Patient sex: M
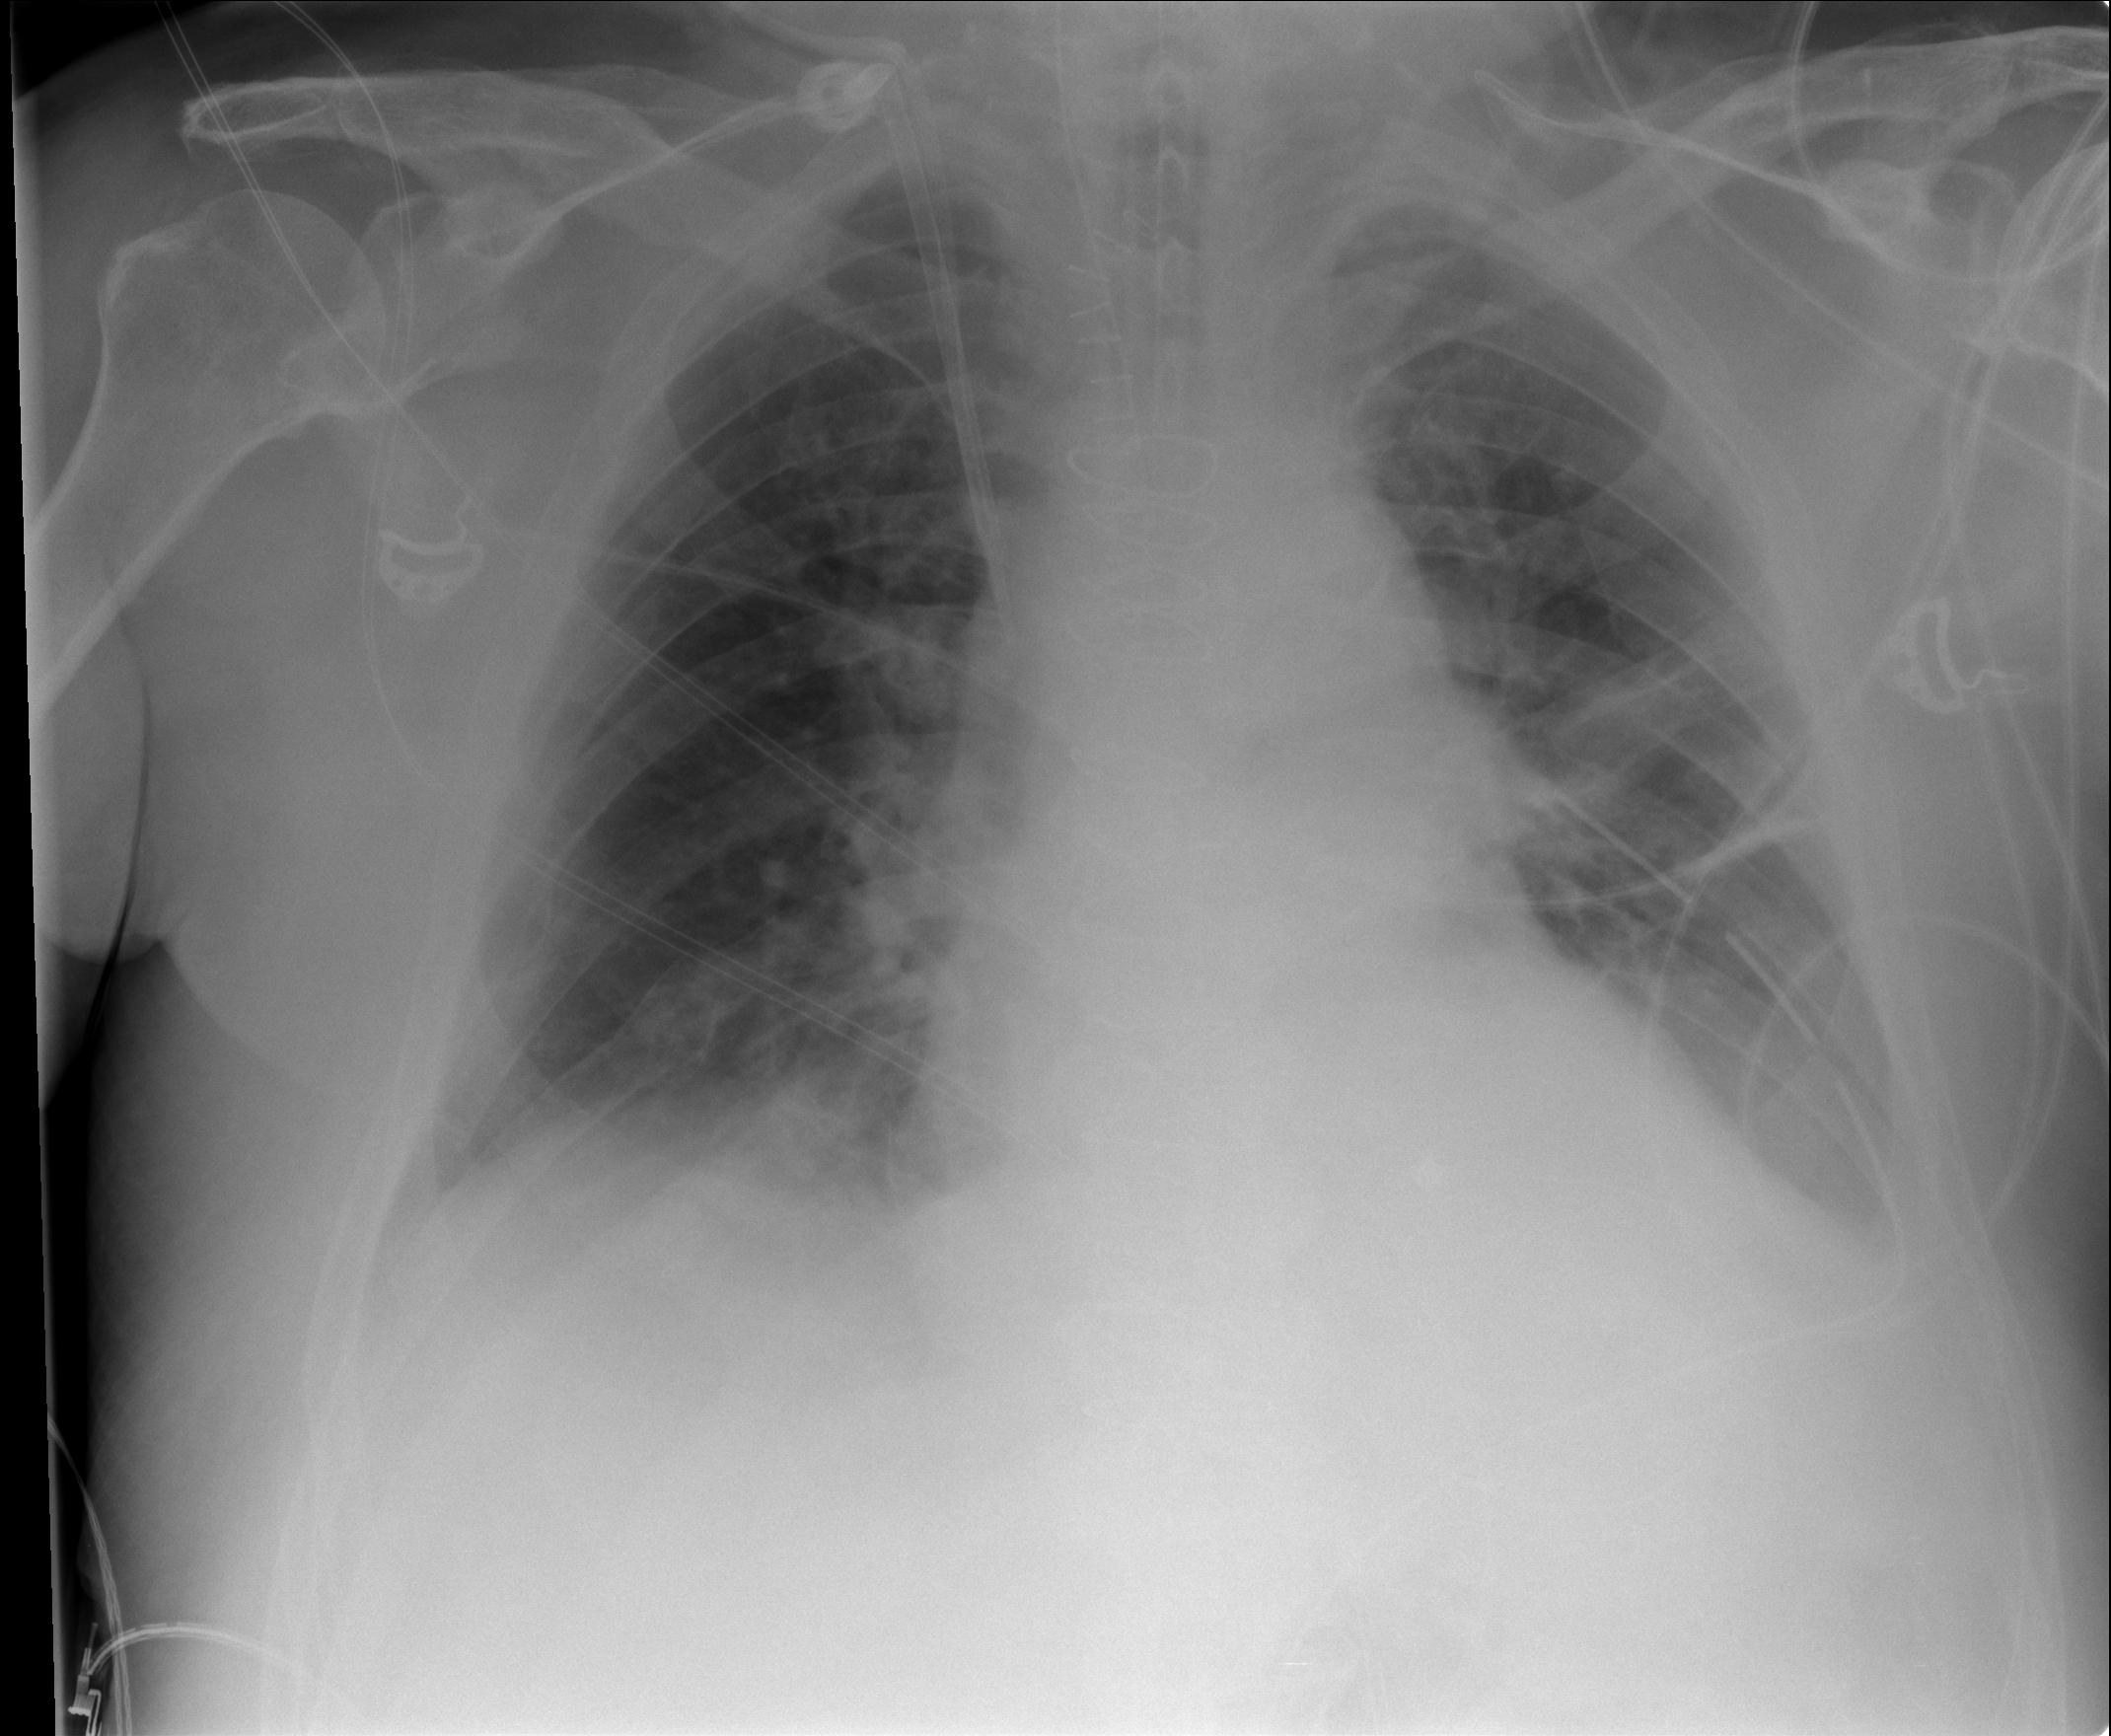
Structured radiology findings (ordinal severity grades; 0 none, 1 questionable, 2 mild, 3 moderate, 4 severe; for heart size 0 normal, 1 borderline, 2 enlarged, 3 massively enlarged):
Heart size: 2
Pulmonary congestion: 2
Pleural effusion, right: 2
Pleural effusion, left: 2
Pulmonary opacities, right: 0
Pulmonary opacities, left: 0
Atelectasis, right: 2
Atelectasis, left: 2